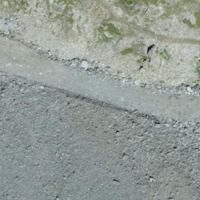
EUNIS habitat code: 48
Species observed at this site:
Silene acaulis
Hipparchia semele